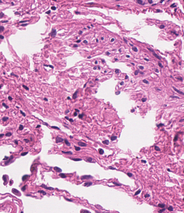
Tumor epithelial tissue: no
Tumor-associated stroma tissue: no
Normal tissue: yes